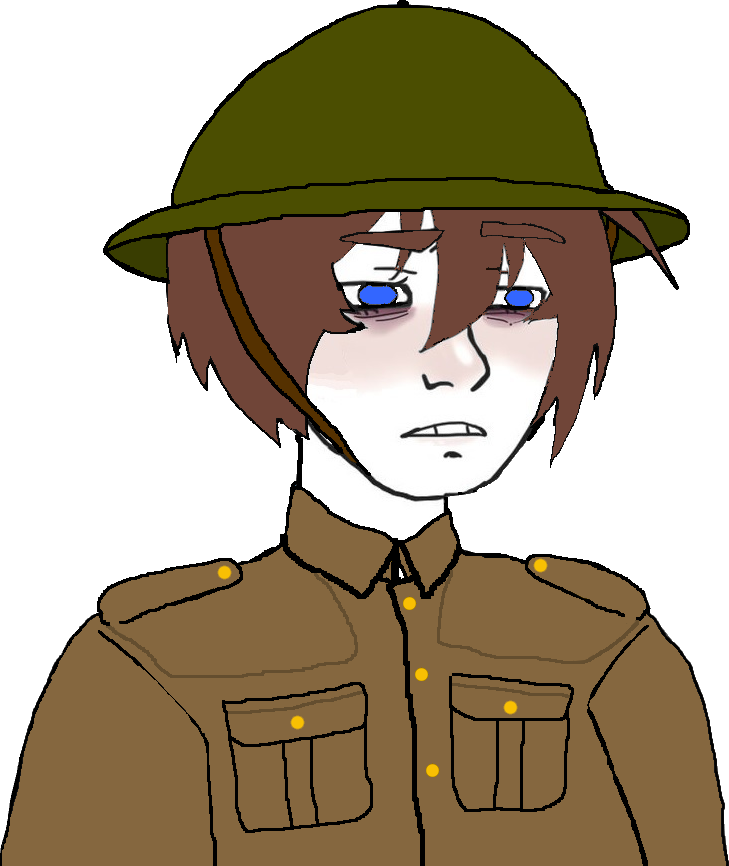
Label: 5_Twinkjak